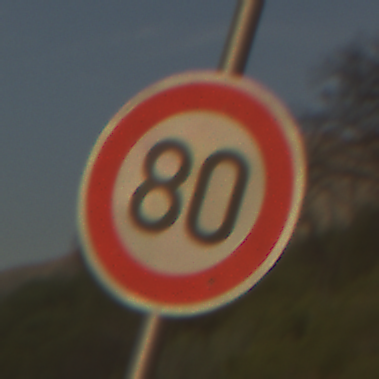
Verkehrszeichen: Geschwindigkeit80
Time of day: SunriseSunset
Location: Outdoor (Nature)
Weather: PartlyCloudy
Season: NotSpecified
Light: Natural